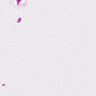
Metastatic tissue present: no